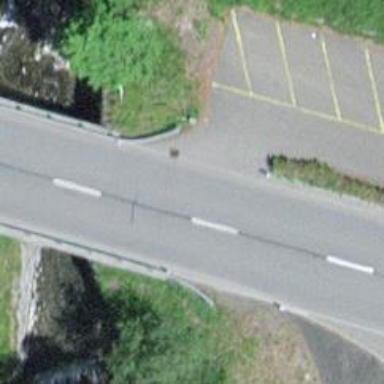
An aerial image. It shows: Primary highway on asphalt bridge.